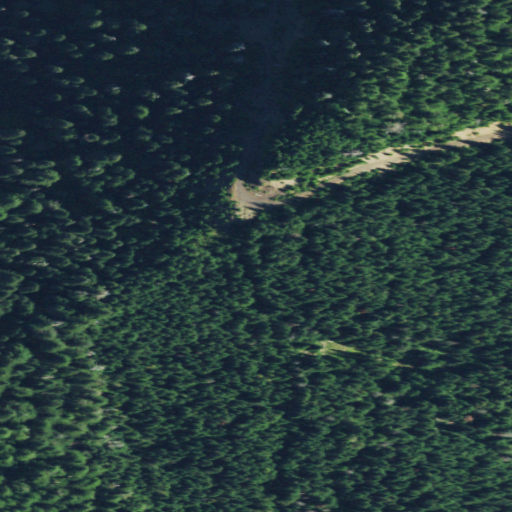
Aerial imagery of gap in Washington named Burlap Pass containing evergreen forest, low intensity development, open development, deciduous forest, and medium intensity development